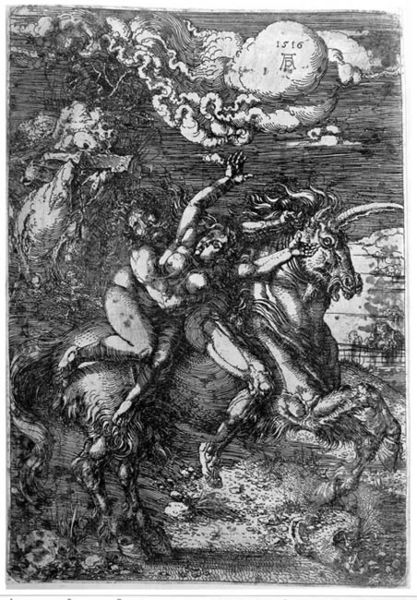
Titel: Die Entführung auf dem Einhorn (Der Raub der Proserpina)
Künstler: Albrecht Dürer
Standort: Karlsruhe
Institution: Staatliche Kunsthalle Karlsruhe
Schlagwörter: akt, berg, felsen, fuß, himmel, kampf, körper, mann, nackt, wasser, wolken, menschen, abend, brust, busen, frau, grau, nacht, schwarz, zeichnung, rasen, tier, weg, wolke, bart, arm, arme, herodes, steine, horn, hände, signatur, erde, sonne, boden, haare, paar, kinn, pferd, reiter, engel, beine, fell, hufe, mähne, reiten, reiterin, ritt, schwanz, schweif, brüste, holzschnitt, bogen, grafik, graphik, sturm, wild, muskeln, datum, woken, ad, fallen, flucht, rit, mond, kreuz, druck, druckgraphik, schwarz-weiss, druckgrafik, monogramm, schraffur, holzstich, radierung, stich, raub, überfall, holzdruck, flüchten, dämon, mythologie, ruf, gravur, verzweiflung, zähne, ross, apokalypse, teufel, zeus, entführung, wolkne, hörner, dürer, gallopp, kupferstich, scheu, bulle, stier, ungeheuer, einhorn, galopp, aufbäumen, europa, druckgrpahik, untier, albrecht, albrecht dürer, dürrer, klammern, proserpina, albrecht dürrer, grfik, sabinerin, ferd, totsünden, edruck, 1516, sabbinerin, fürrer, apokalyptischer, geraubte frau, kupfelstich, nackte körper, jahreszahl flucht, einhron